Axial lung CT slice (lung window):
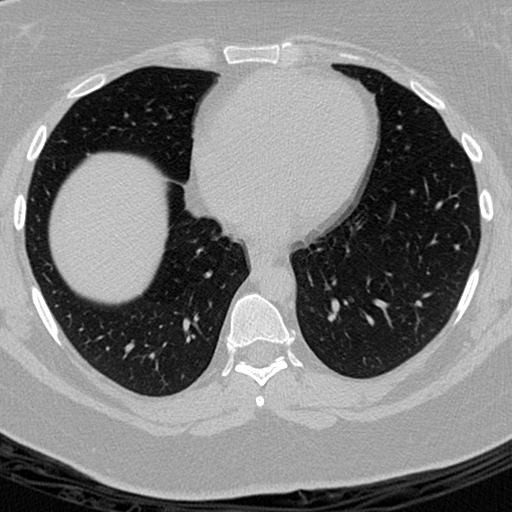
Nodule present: no